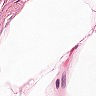
Metastatic tissue present: no